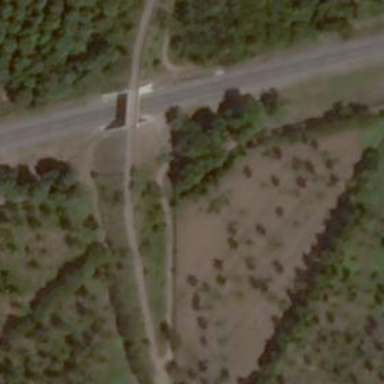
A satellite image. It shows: Unclassified road with bridge.